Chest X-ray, PA view. Patient: 68 years old, sex M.
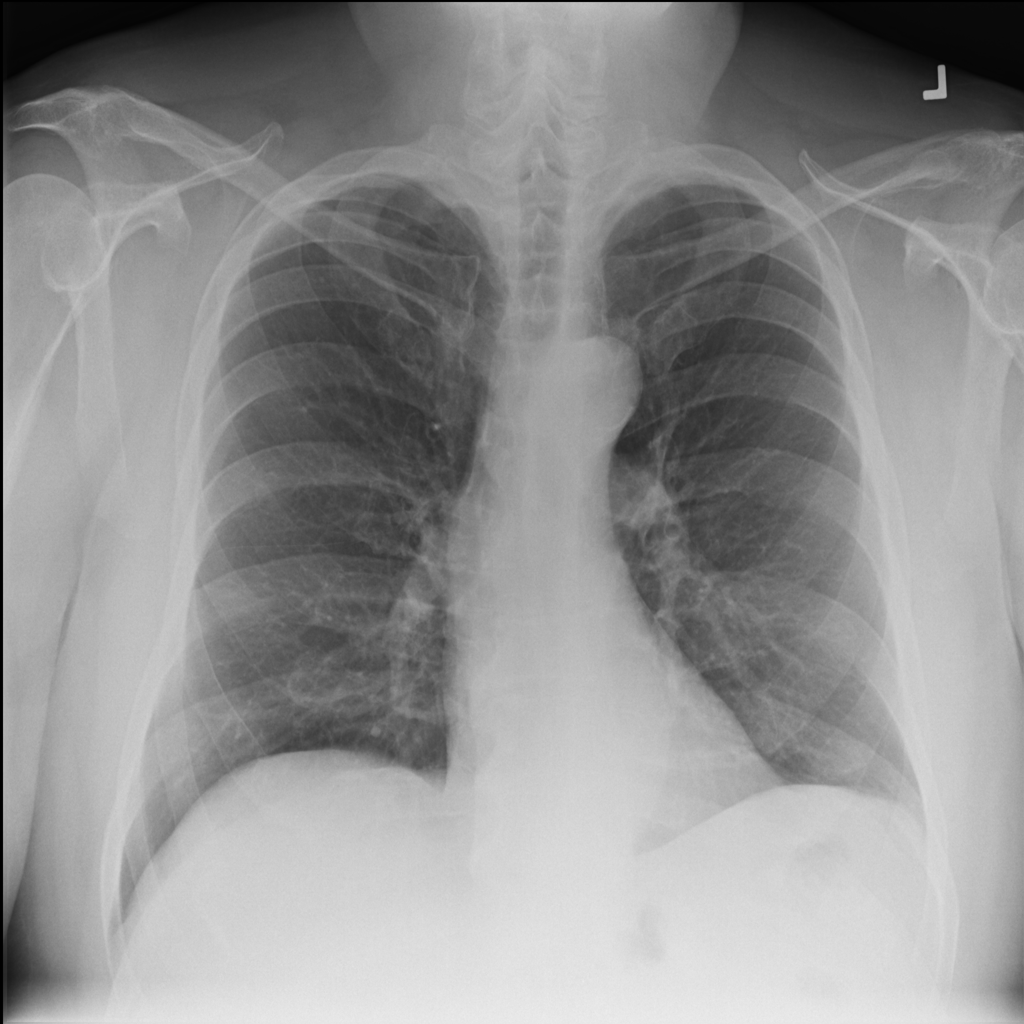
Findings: No Finding